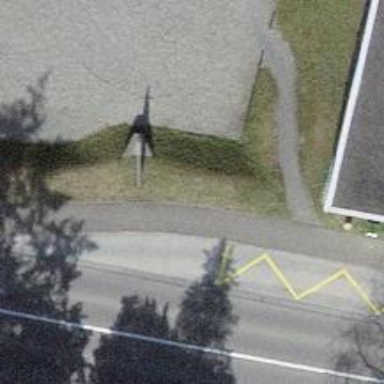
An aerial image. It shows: Platform for public transport. The platform is located by the road.